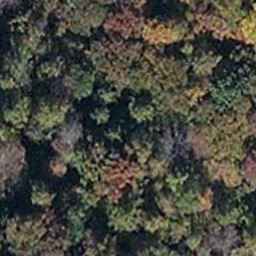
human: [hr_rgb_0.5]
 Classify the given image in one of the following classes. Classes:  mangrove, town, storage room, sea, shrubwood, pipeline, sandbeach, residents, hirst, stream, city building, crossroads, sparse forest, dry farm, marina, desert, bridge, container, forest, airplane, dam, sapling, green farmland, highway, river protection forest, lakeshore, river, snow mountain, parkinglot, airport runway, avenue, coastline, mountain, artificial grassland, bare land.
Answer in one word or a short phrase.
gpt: mangrove